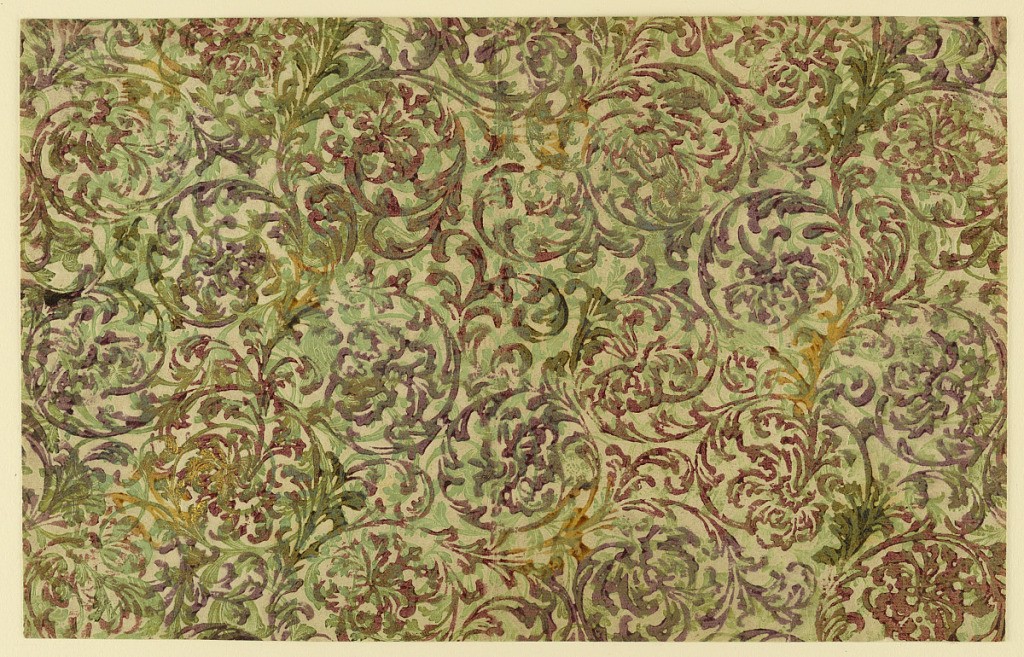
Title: Bookpaper ("Dutch Gilt?)
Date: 1700–1750
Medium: Ink, woodblock, stencil Support: paper
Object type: Decorated paper
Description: Pattern of curvilinear botanical motifs in light green, dark green, purple, and mustard inks; traces of stenciled gold; paper has been embossed by woodblock and/or stencil processes.